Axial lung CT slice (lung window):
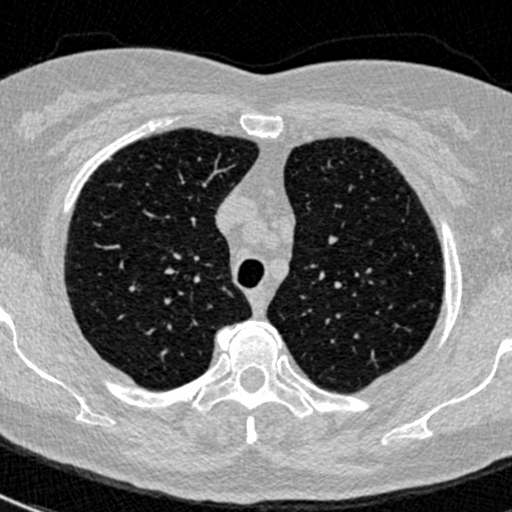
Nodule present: no